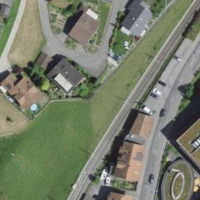
EUNIS habitat code: 54
Species observed at this site:
Taxus baccata